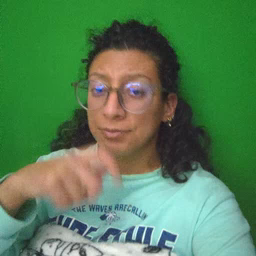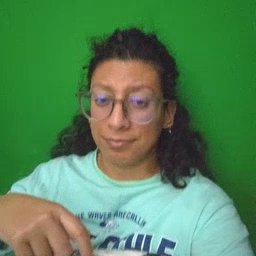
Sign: sleep